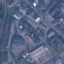
Land use / land cover: Industrial